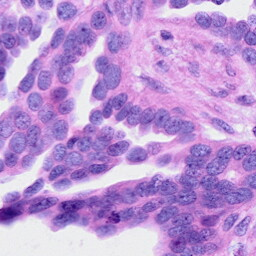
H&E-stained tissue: Ovarian